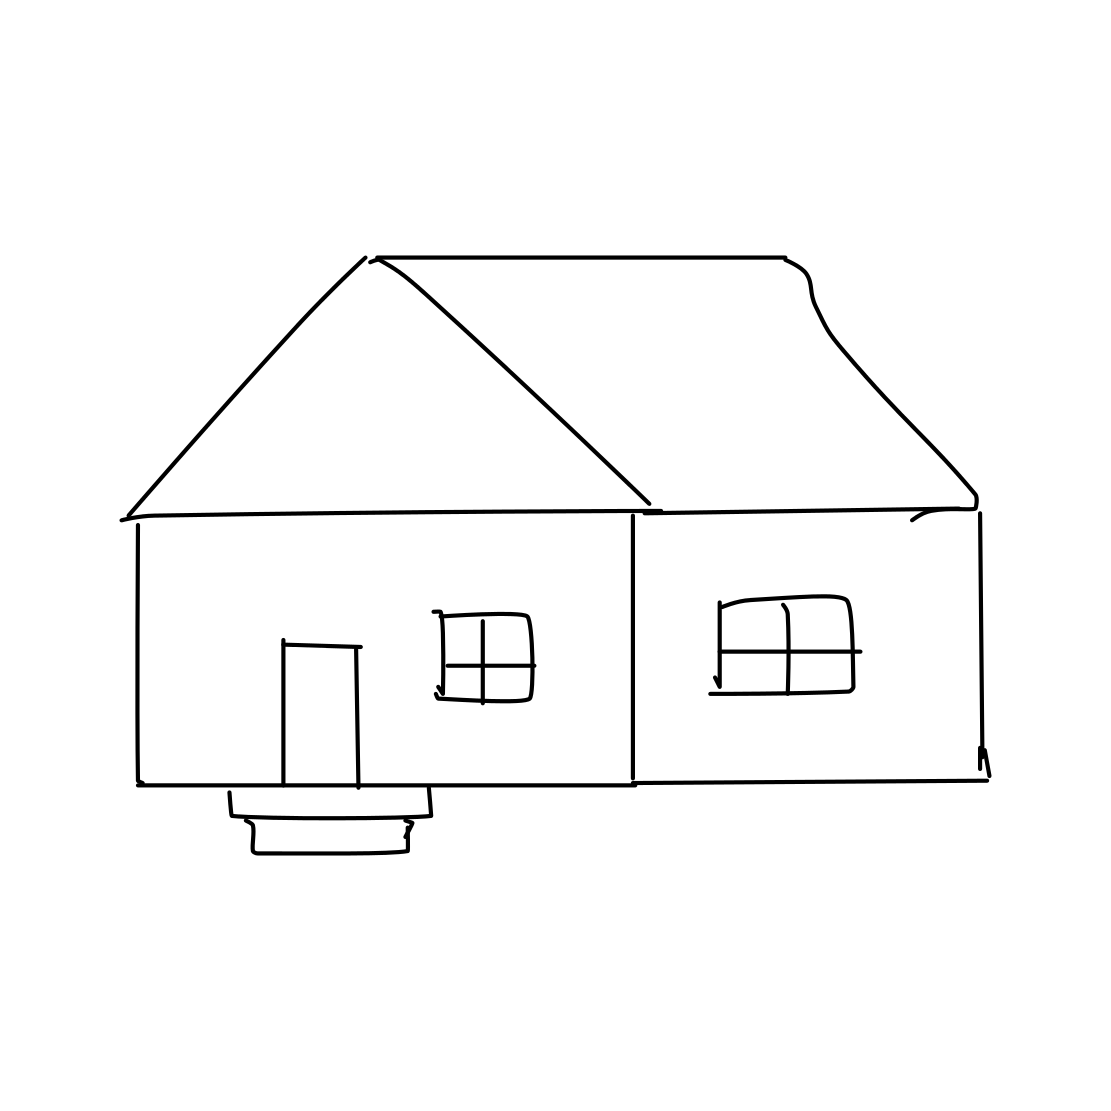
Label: house